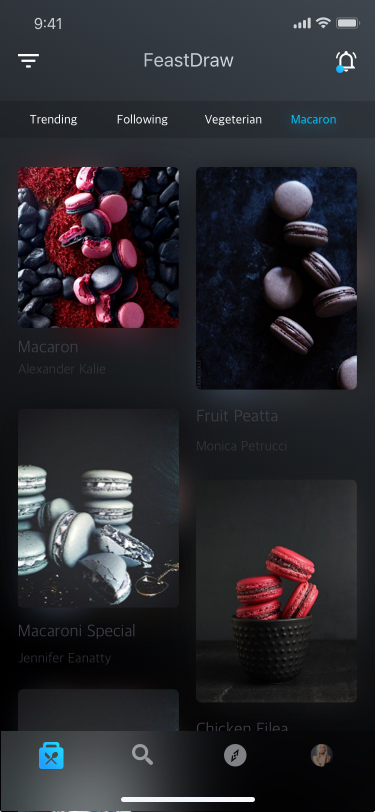
Text in this UI design:
FeastDraw